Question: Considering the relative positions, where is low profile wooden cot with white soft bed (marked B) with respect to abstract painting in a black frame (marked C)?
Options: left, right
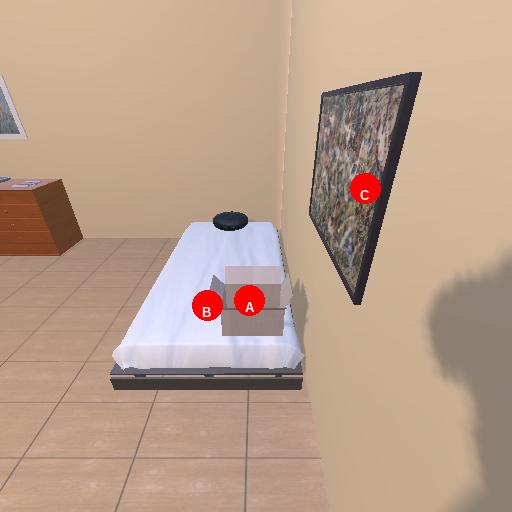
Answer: left